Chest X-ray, AP view. Patient: 56 years old, sex F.
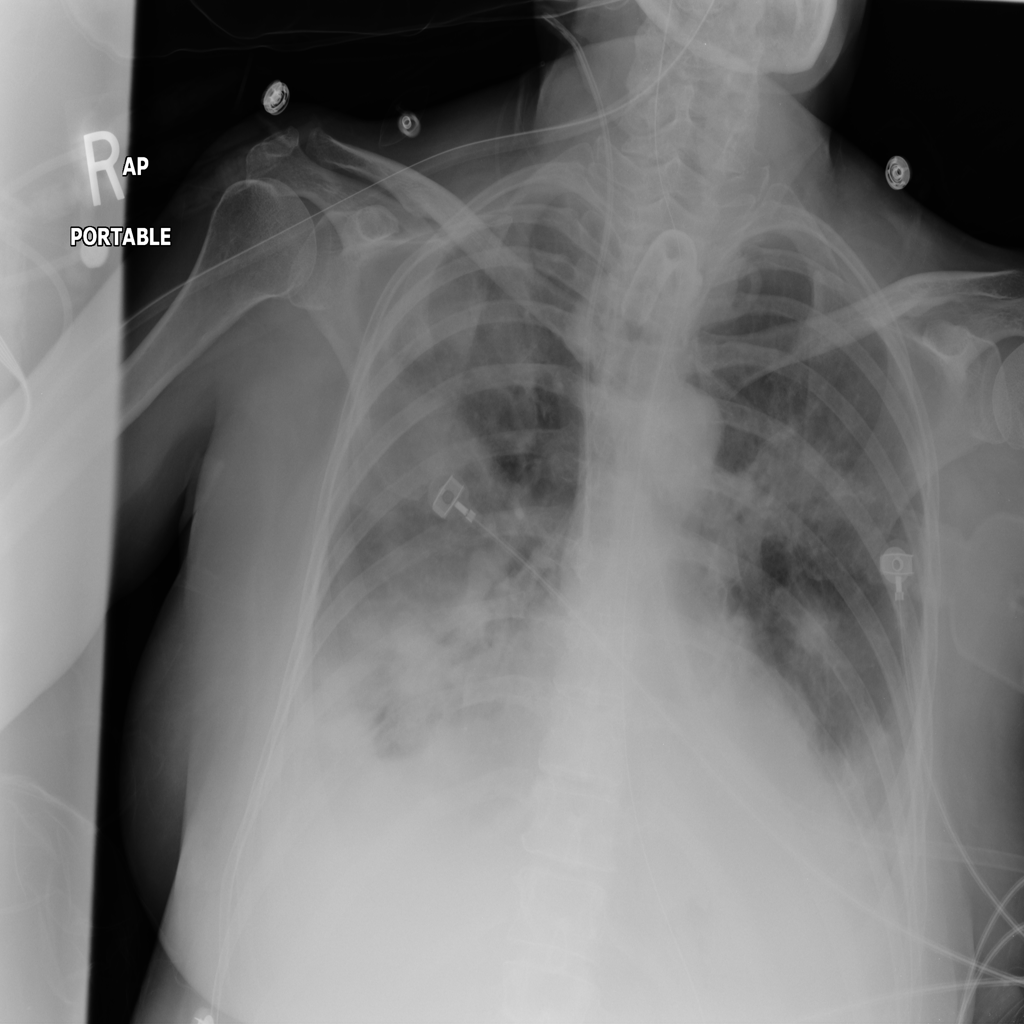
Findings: Effusion, Infiltration